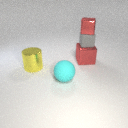
small gray rubber cube above large red metal cube